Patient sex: M
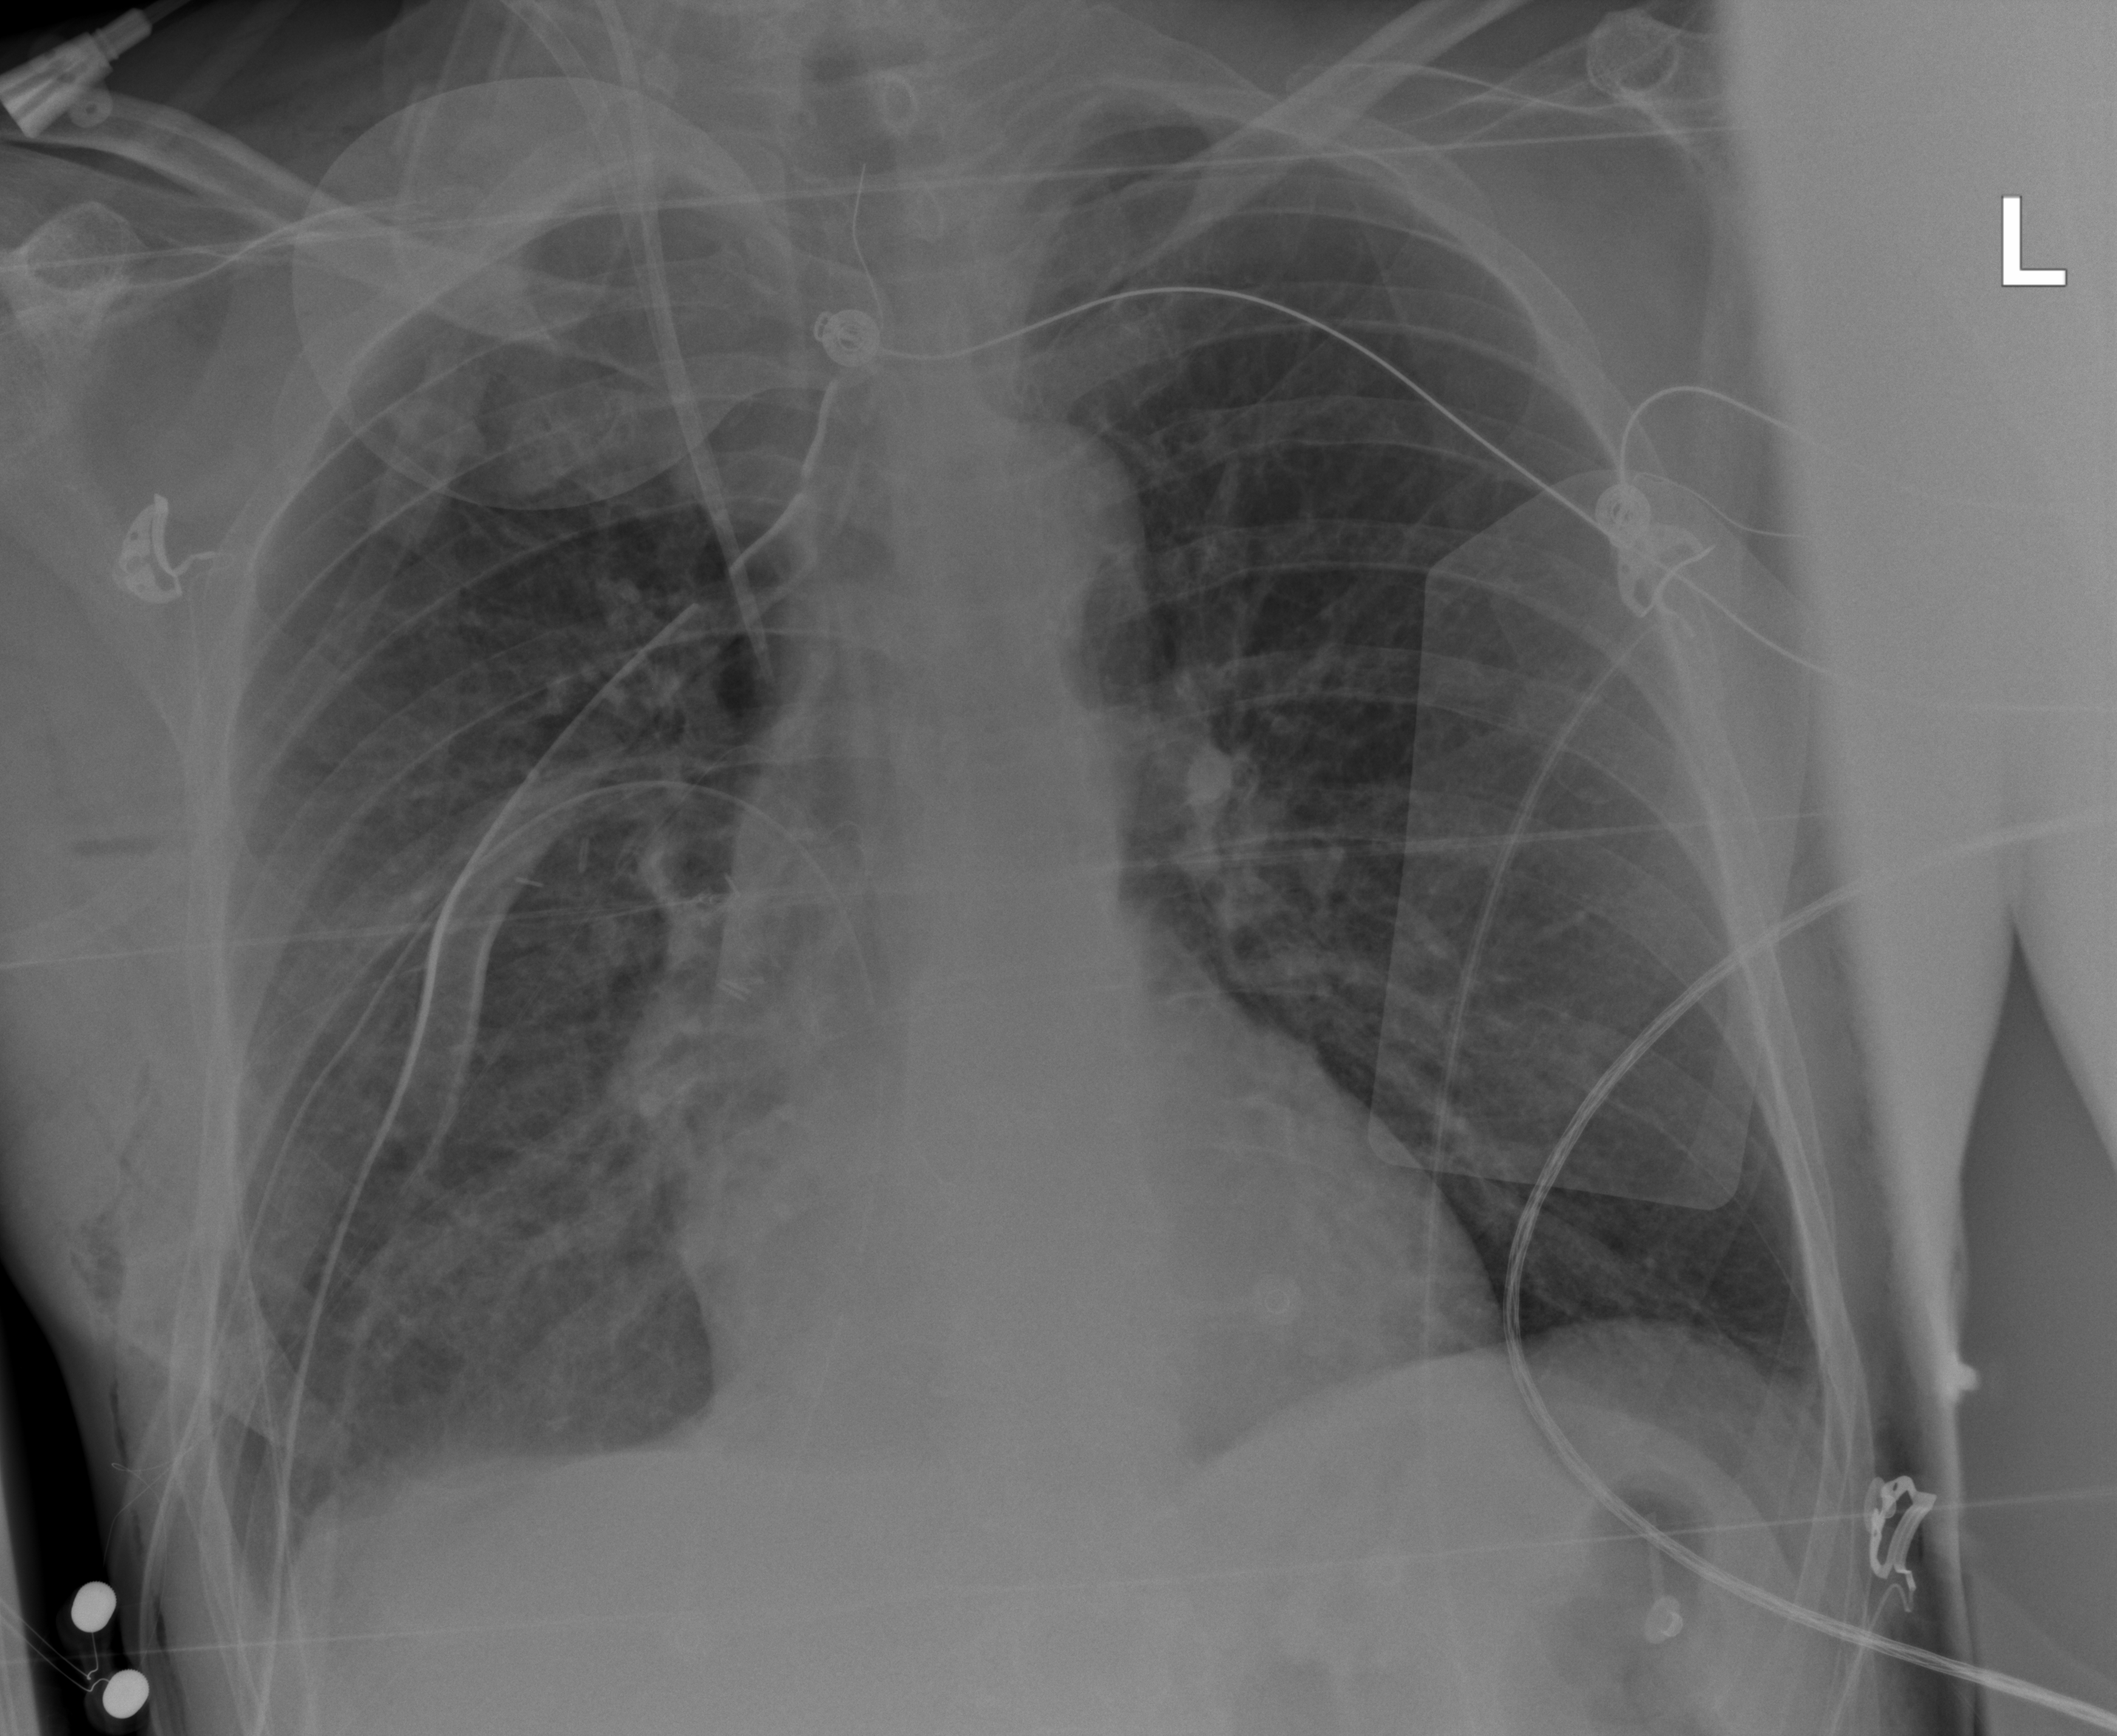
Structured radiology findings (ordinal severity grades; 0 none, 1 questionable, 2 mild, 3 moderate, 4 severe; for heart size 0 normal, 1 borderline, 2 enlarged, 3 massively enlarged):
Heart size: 0
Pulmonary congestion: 1
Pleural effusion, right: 2
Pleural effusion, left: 0
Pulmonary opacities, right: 2
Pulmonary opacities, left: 2
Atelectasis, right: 2
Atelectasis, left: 2